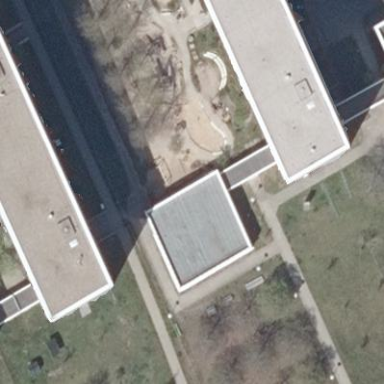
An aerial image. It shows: School building.